Aerial crown-view tile of a tropical tree (Barro Colorado Island, Panama), acquired 20240918:
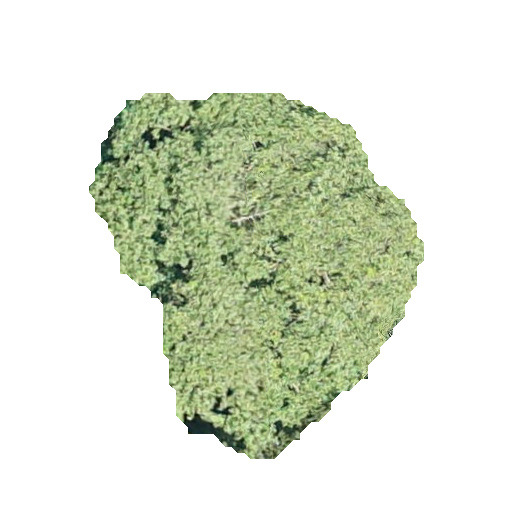
Species: Hieronyma alchorneoides
GBIF accepted scientific name: Hieronyma alchorneoides
Crown area: 128.171 m²